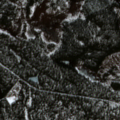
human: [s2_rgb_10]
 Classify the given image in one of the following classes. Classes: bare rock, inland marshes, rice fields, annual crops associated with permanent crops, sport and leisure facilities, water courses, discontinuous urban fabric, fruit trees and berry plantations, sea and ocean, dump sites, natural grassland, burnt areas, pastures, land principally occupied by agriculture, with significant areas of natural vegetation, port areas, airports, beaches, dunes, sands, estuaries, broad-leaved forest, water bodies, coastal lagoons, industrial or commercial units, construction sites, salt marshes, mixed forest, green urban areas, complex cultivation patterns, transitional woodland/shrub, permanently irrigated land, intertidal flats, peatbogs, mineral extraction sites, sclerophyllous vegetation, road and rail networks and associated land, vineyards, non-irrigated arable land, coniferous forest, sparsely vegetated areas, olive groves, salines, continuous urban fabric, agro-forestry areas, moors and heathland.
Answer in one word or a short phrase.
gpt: coniferous forest